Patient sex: M
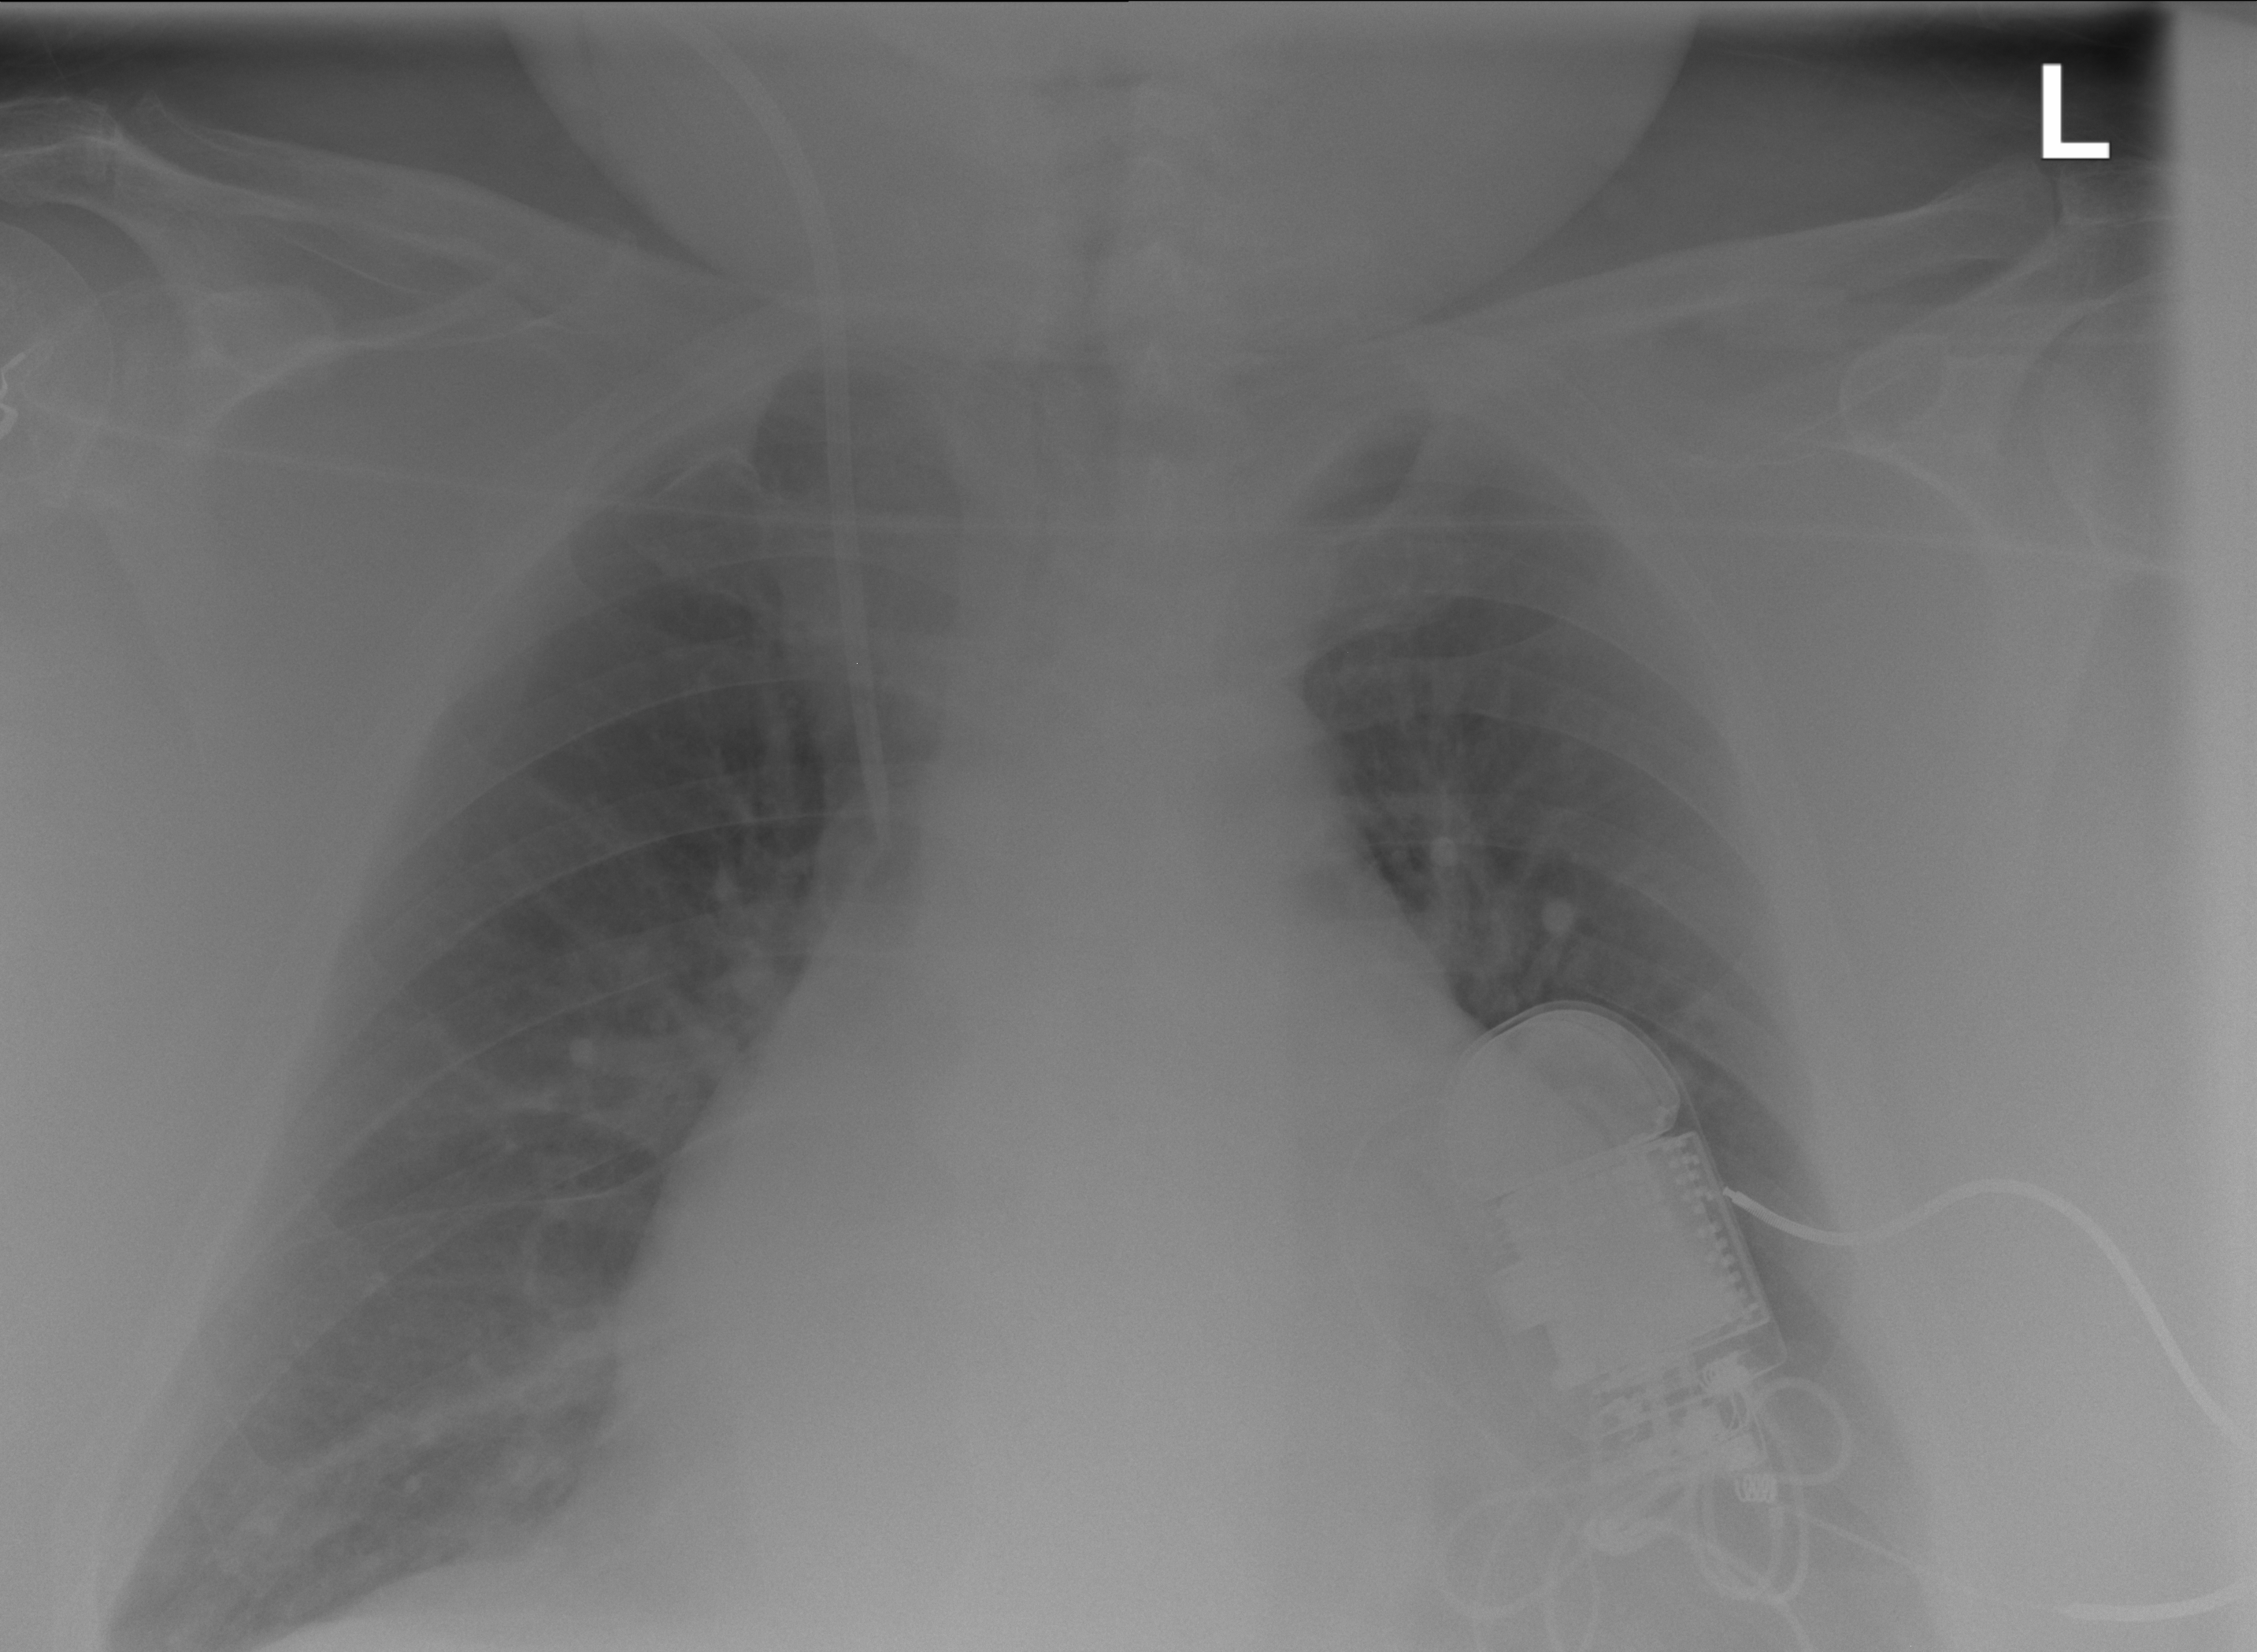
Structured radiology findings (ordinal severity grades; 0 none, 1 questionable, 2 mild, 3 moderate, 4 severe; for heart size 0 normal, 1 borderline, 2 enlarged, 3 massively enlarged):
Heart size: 3
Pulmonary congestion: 2
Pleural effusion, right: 2
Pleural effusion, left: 2
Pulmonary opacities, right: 0
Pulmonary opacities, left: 0
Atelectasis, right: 2
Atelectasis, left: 2